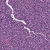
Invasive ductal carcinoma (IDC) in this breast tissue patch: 1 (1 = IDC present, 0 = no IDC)